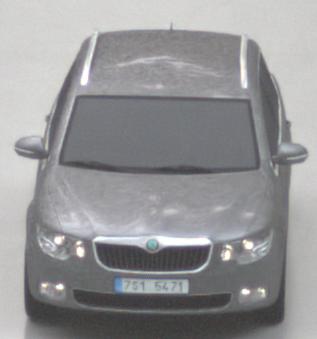
Make: Skoda
Model: Superb Combi 1.4 TSI
Detailed model: Superb (II) Combi
Model produced from: 2010/01
Model produced until: 2011/10
Doors: 5
Color: gray
Road condition: wet road
Daytime: sunrise or sunset
Contrast: medium contrast